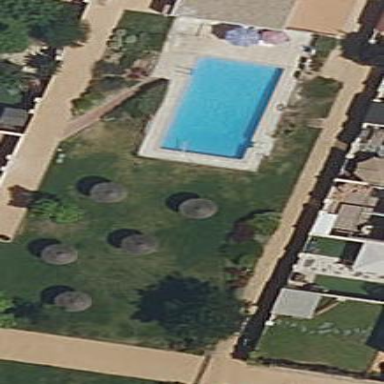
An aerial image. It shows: Swimming pool within leisure land area designed for swimming activities.